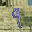
Label: 9